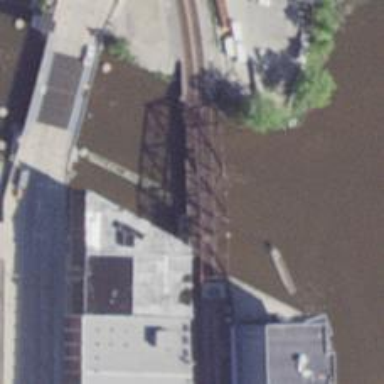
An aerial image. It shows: Swing bridge for railway traffic.